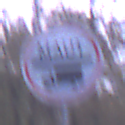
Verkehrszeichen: Mautpflicht
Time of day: Night
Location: Outdoor (Suburban)
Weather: PartlyCloudy
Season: NotSpecified
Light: Artificial